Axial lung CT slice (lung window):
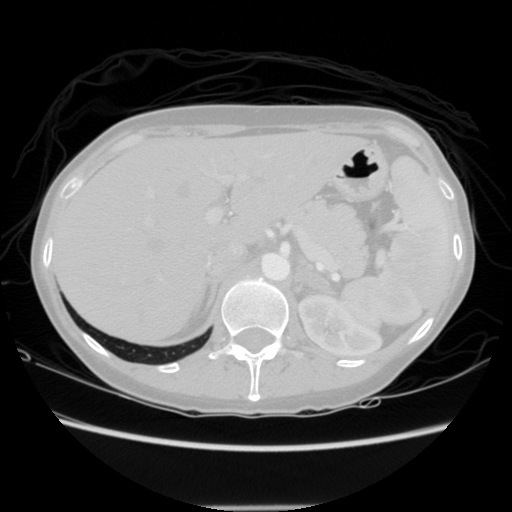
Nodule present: no